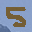
Label: 5